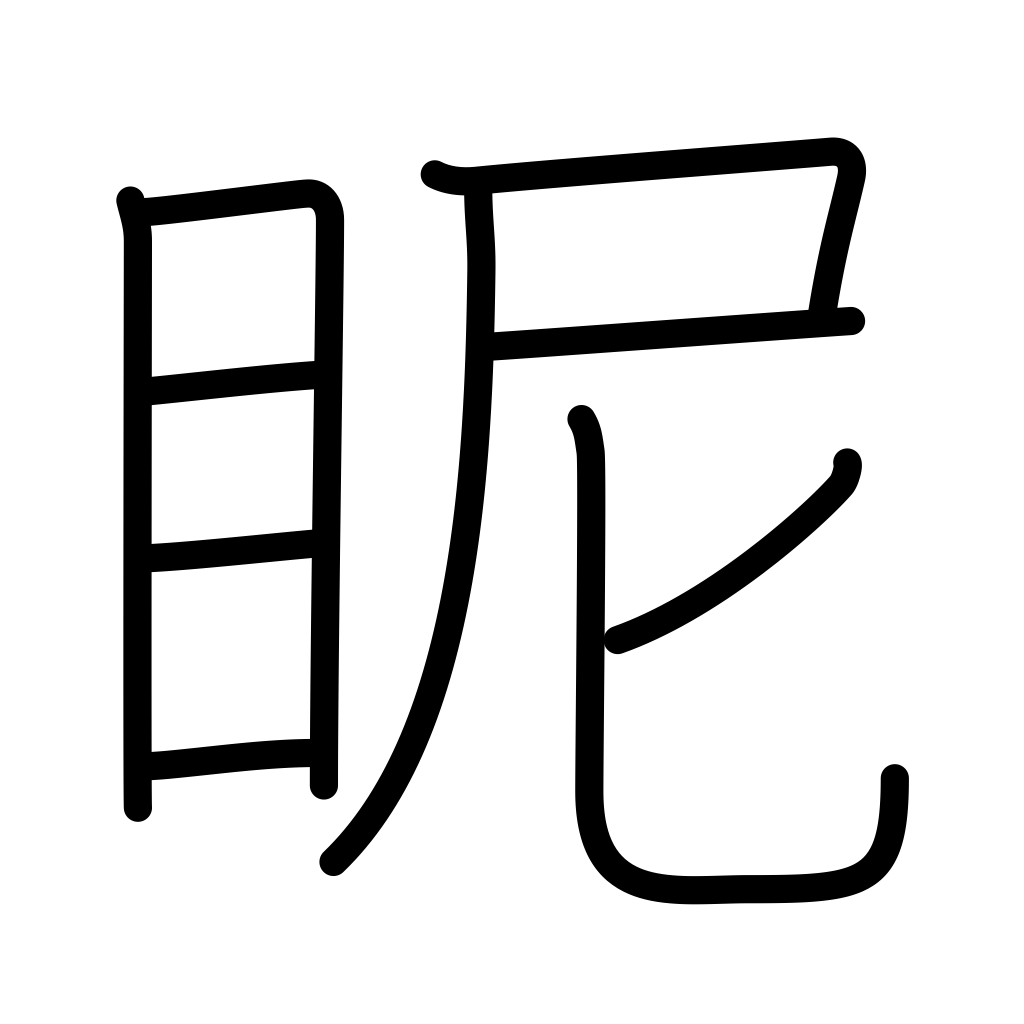
Meaning: glance at, gaze at